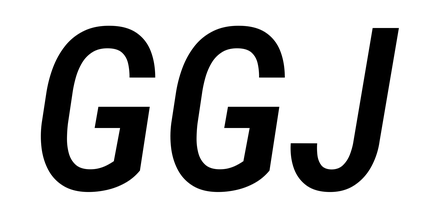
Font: Roboto-Italic_Condensed_Medium_Italic